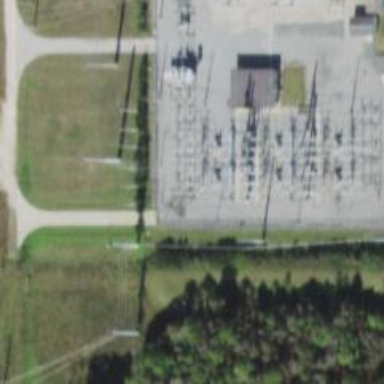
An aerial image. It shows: Switch used for power control.